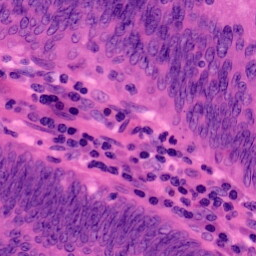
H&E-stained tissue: Colon